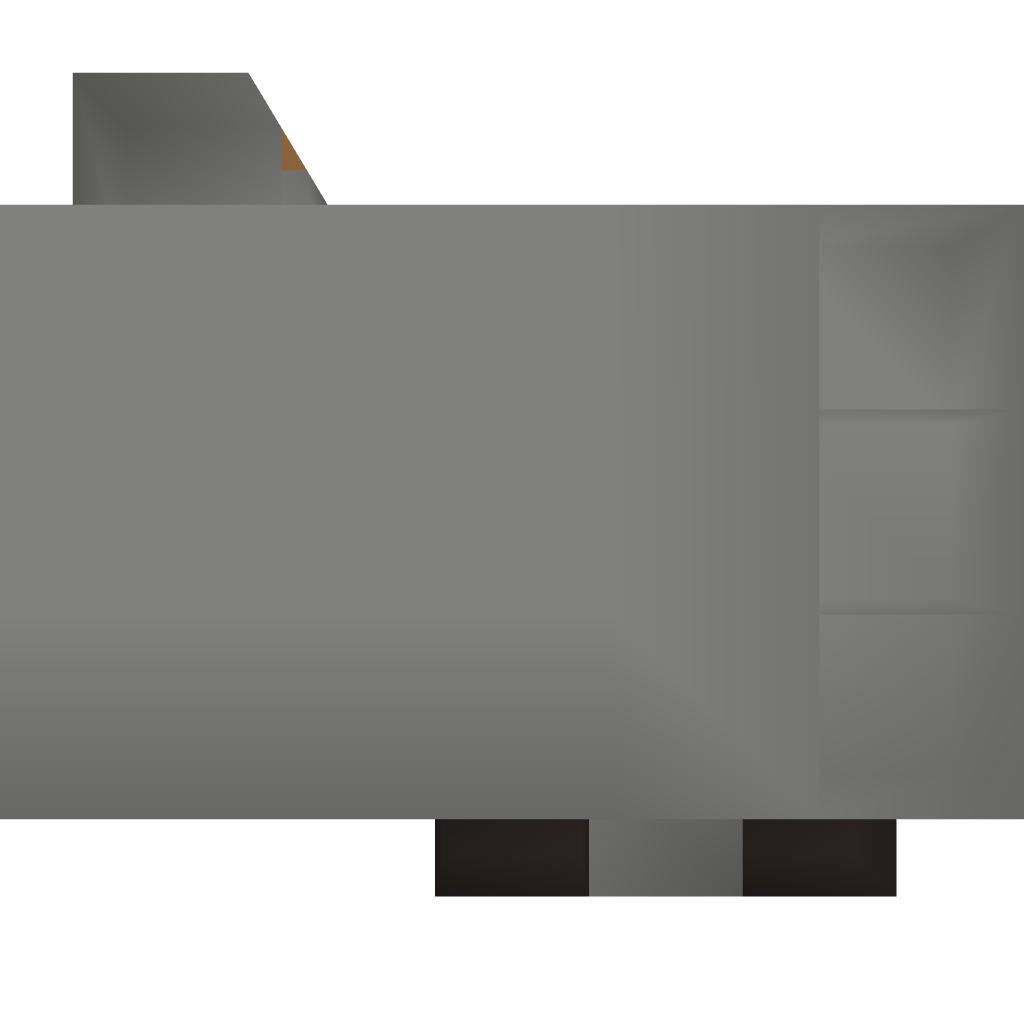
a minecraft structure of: Betting Machine